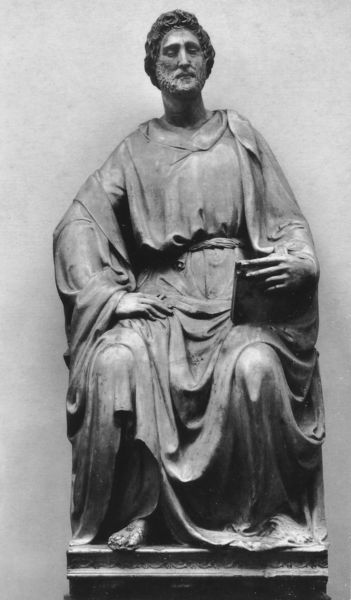
Titel: Hl. Lukas
Künstler: Nanni di Banco
Institution: Florenz, Museo dell’Opera del Duomo
Schlagwörter: fuß, mann, umhang, sitzen, gürtel, alt, bart, bibel, falten, sockel, stein, hände, figur, gewand, kutte, sitzend, skulptur, statue, treppe, lesen, konzentriert, sandalen, bildhauerei, faltenwurf, plastik, knie, aufstützen, foto, buch, mönch, heiliger, gelehrter, lesend, sitzender, apostel, arroganz, ausftützen, aufstüzuen